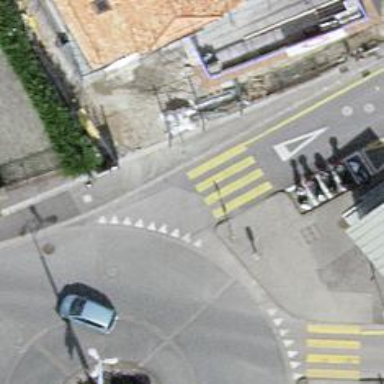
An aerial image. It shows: Asphalt footway with zebra crossing.